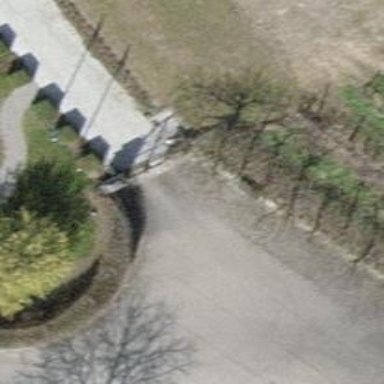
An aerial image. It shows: Gate.